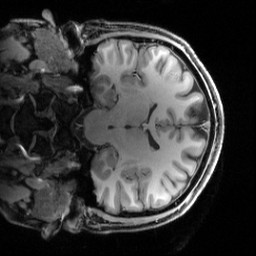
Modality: T1w
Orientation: coronal
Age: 29
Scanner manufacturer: siemens
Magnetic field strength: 3 T
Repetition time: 2.5 s
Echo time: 0.00444 s